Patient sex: F
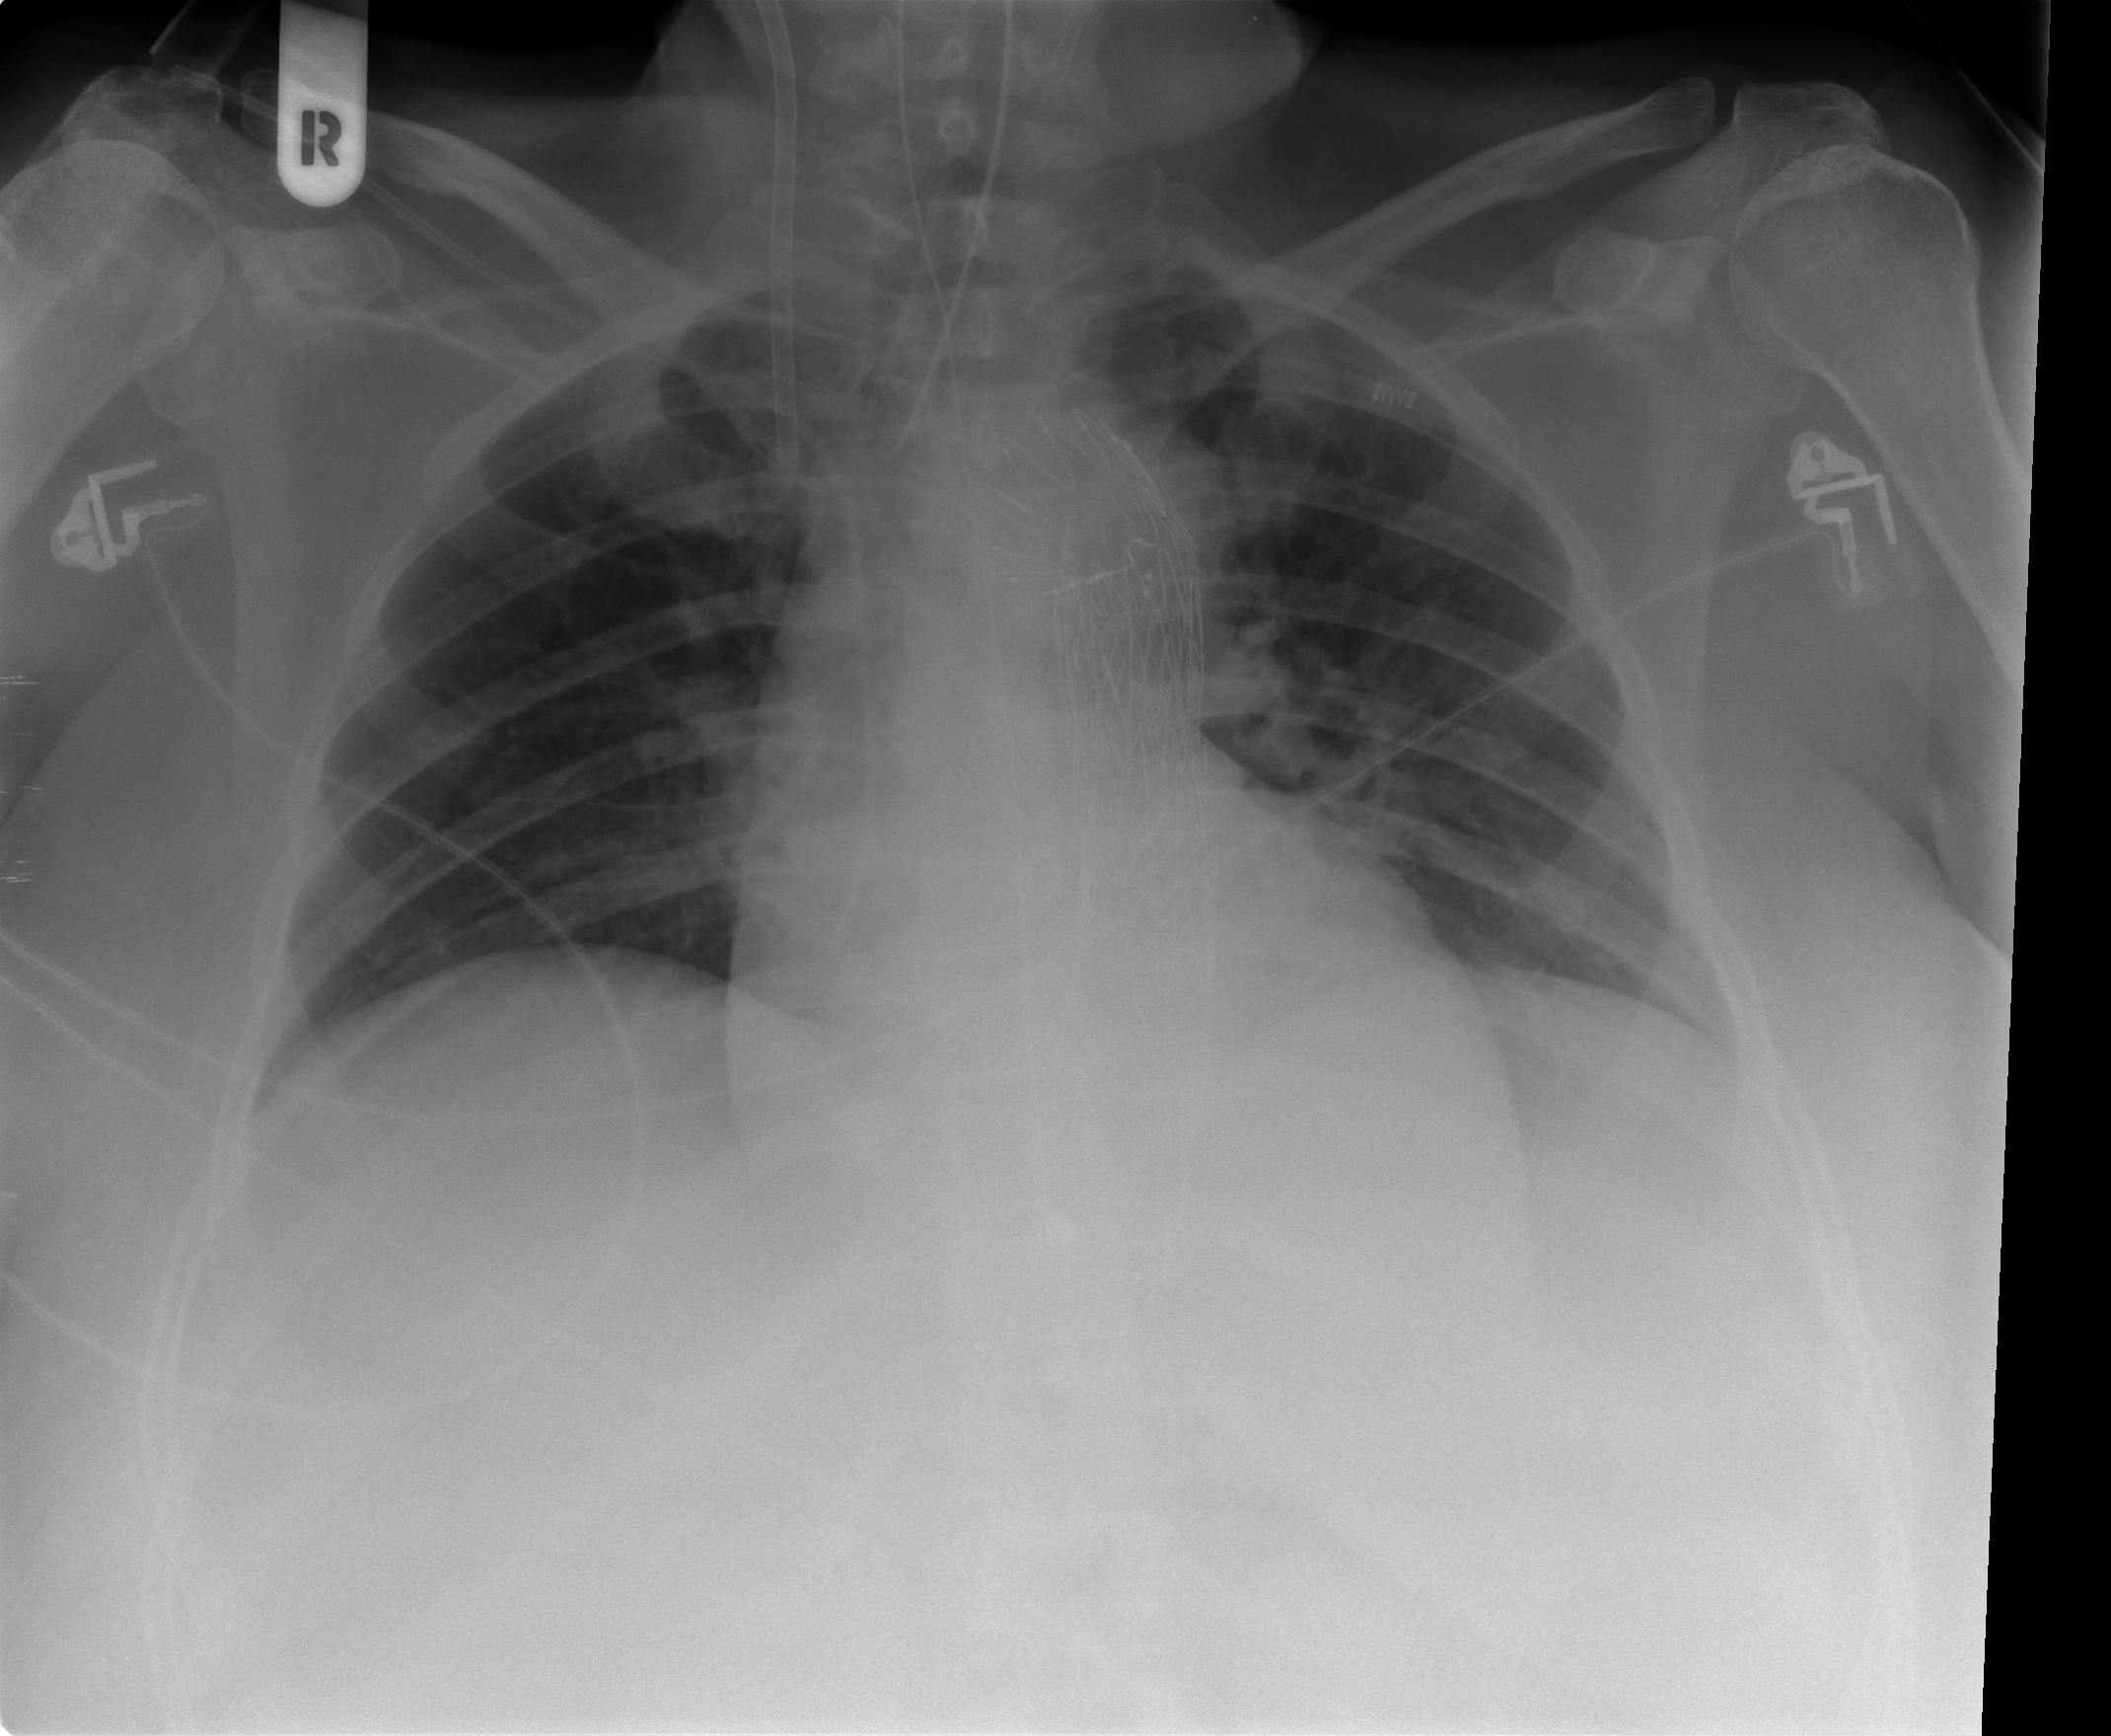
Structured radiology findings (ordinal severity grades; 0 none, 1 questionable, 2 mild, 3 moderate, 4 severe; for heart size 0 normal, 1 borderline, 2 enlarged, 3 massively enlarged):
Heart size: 2
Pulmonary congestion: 0
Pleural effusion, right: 0
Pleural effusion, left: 0
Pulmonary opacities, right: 0
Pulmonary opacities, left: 0
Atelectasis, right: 0
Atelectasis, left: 1